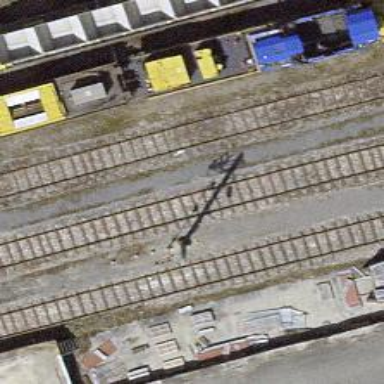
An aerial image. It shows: Rail yard with electrified contact lines for the railway.